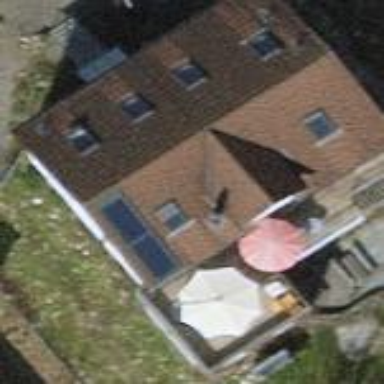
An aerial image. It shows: Detached building with gabled red roof.